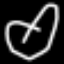
Label: donut